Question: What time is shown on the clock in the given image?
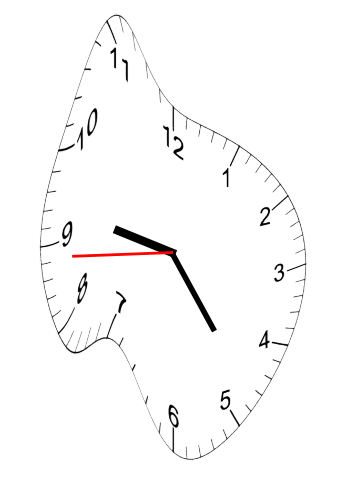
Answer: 09:23:44